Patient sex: M
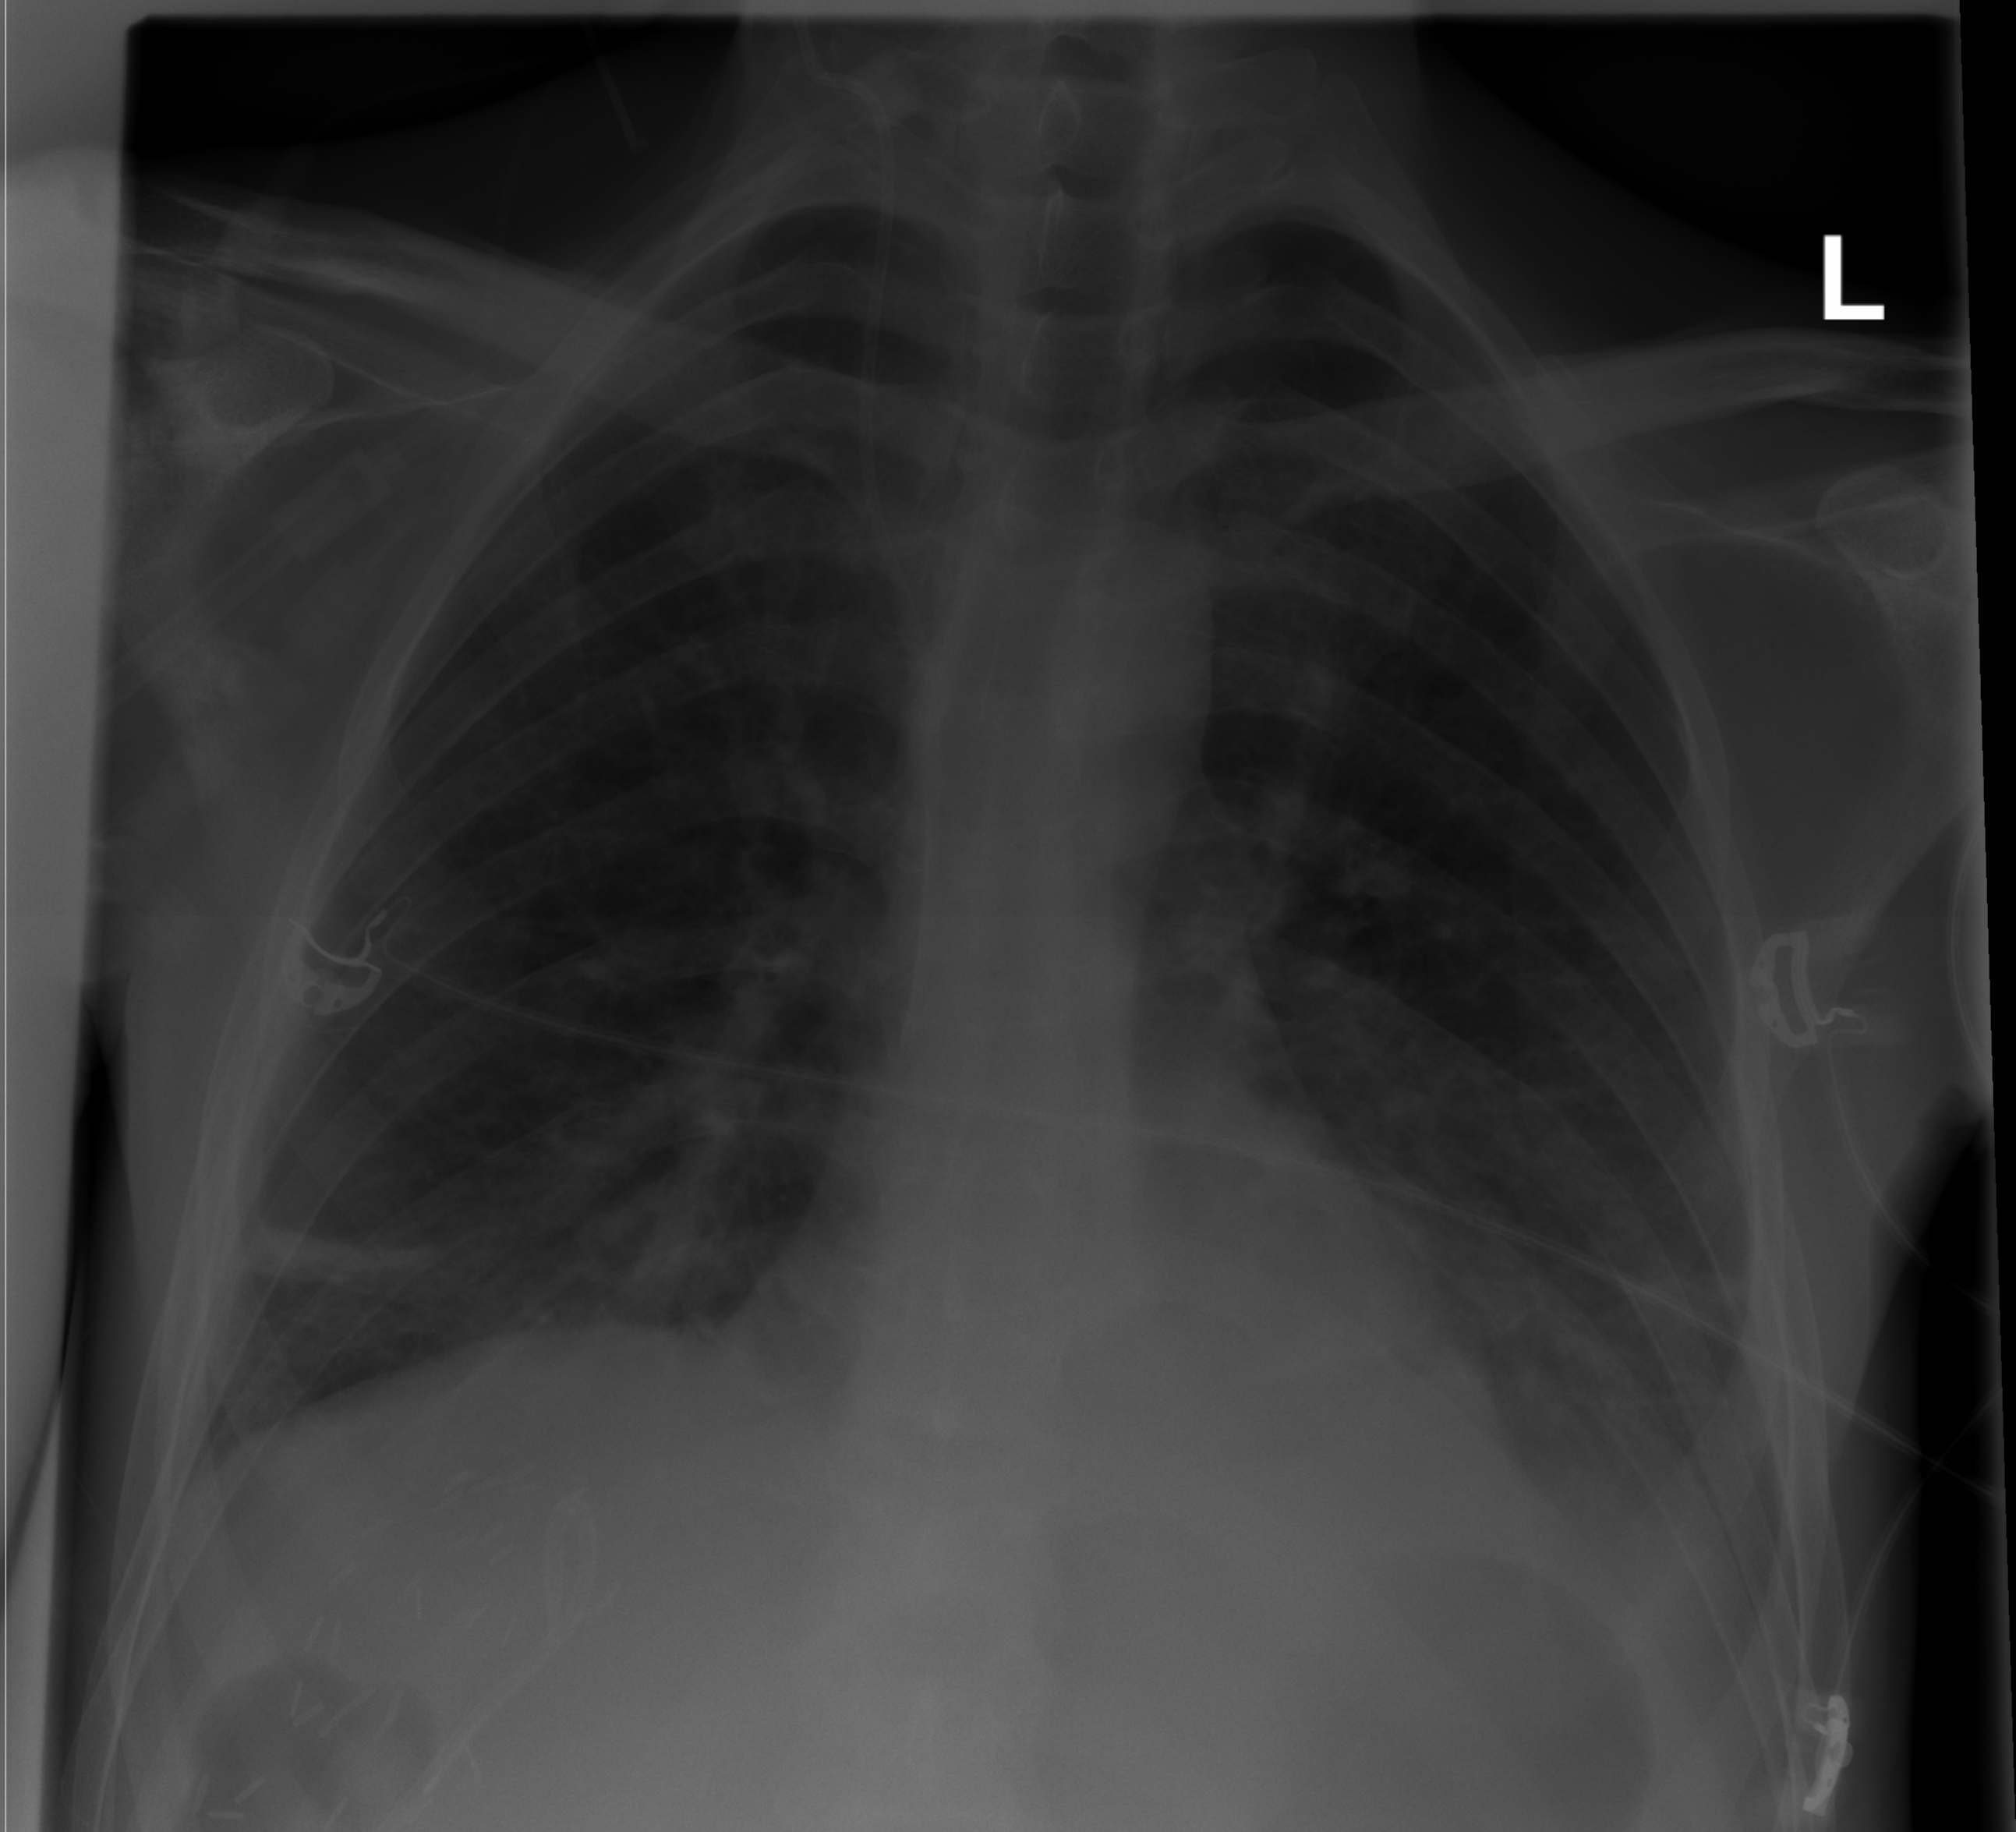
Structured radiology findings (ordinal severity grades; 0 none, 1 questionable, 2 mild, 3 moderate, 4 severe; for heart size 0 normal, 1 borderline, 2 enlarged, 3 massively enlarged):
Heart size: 0
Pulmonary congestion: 0
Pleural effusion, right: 0
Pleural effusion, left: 0
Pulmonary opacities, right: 0
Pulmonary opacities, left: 0
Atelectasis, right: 2
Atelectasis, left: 2